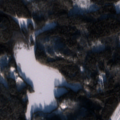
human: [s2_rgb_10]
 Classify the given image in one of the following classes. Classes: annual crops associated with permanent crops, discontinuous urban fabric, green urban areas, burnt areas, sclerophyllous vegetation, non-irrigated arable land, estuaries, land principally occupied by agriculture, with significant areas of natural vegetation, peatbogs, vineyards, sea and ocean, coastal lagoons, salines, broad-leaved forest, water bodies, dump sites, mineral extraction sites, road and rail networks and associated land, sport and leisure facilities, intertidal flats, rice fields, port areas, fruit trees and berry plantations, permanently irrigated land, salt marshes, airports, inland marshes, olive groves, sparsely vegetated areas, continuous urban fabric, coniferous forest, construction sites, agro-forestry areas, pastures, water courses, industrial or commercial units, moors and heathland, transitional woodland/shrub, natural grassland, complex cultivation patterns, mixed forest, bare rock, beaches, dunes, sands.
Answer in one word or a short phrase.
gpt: coniferous forest, mixed forest, water bodies